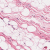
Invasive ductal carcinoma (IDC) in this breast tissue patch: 0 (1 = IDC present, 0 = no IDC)